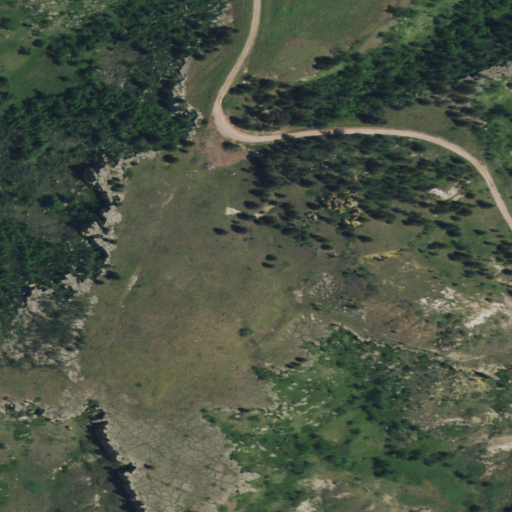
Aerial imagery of mountains in South Dakota named North Cave Hills containing shrub, evergreen forest, and grassland